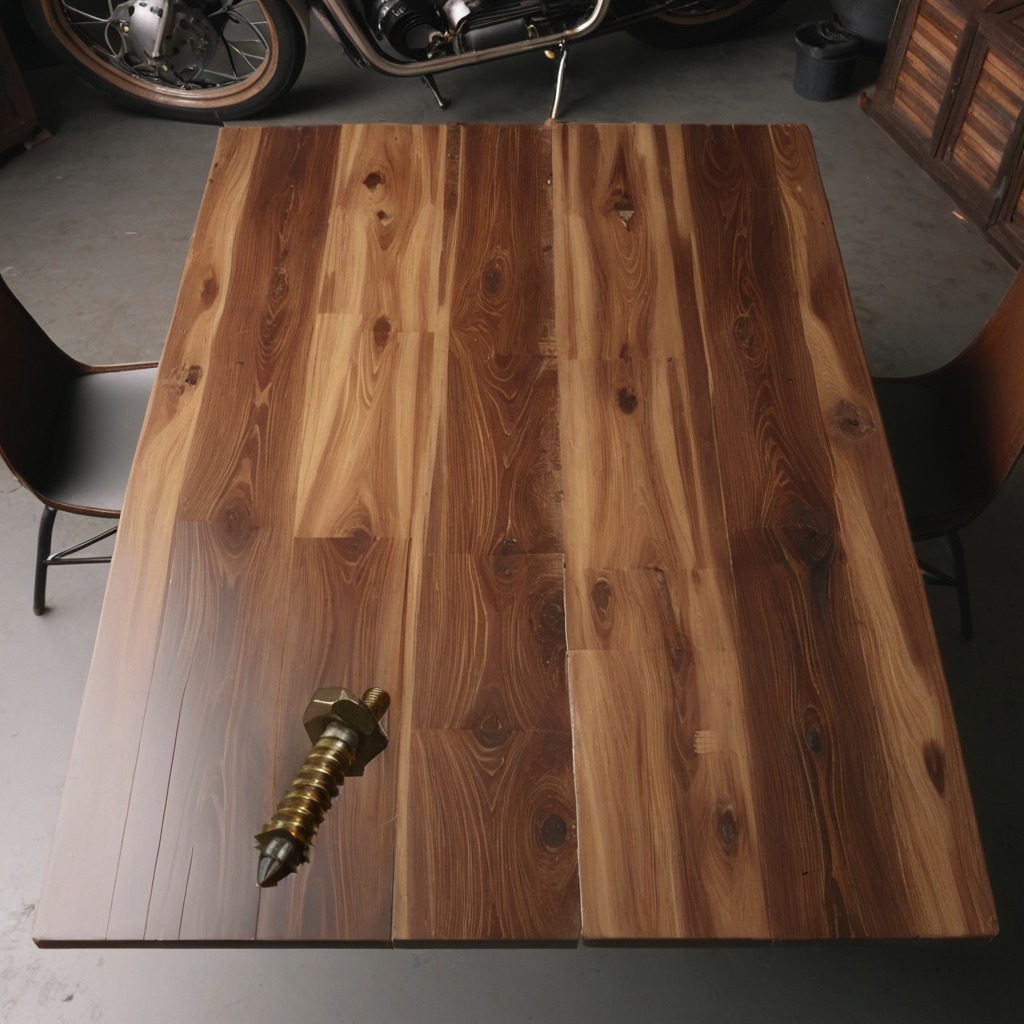
A metal screw is lying on the oil-spilled wooden table in a vintage motorcycle garage.